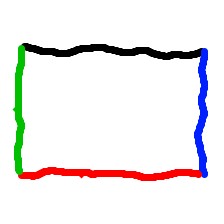
Shape: rectangle